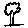
Label: tree